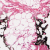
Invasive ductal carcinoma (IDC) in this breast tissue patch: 0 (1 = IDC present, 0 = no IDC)